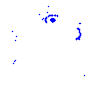
Particle: pion